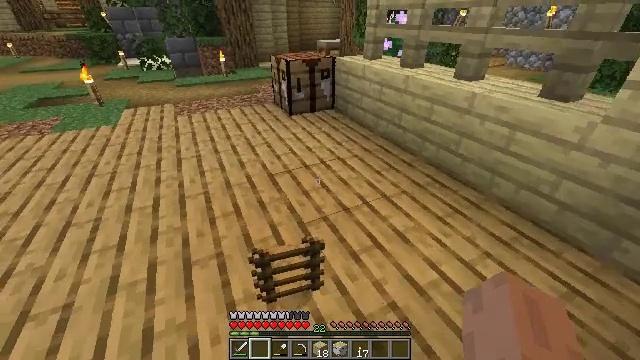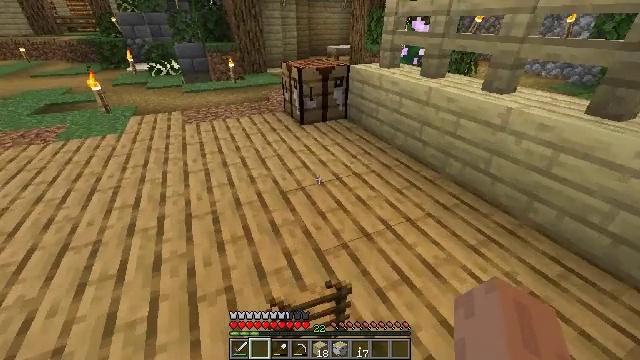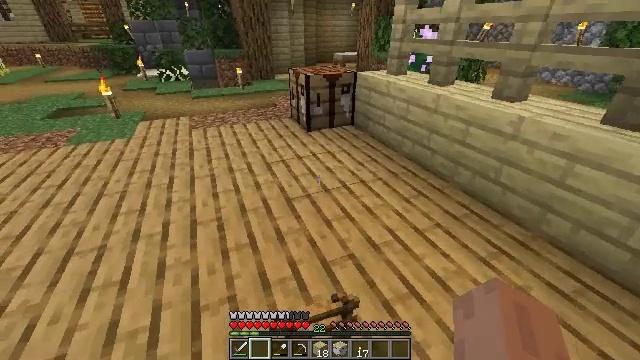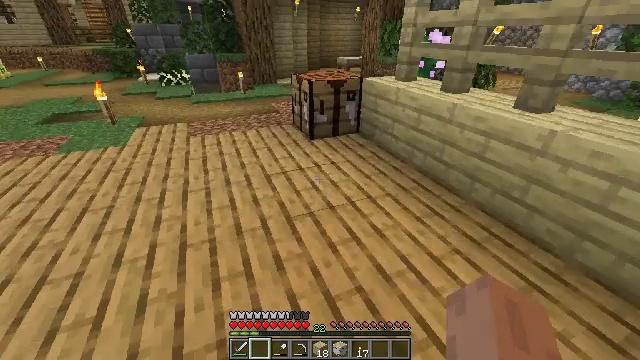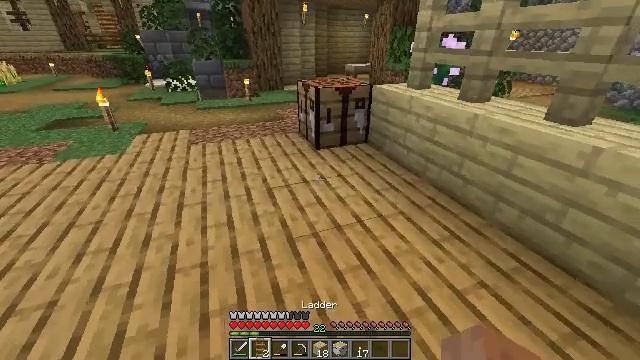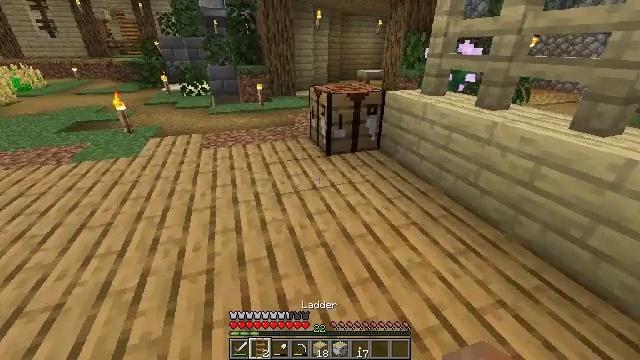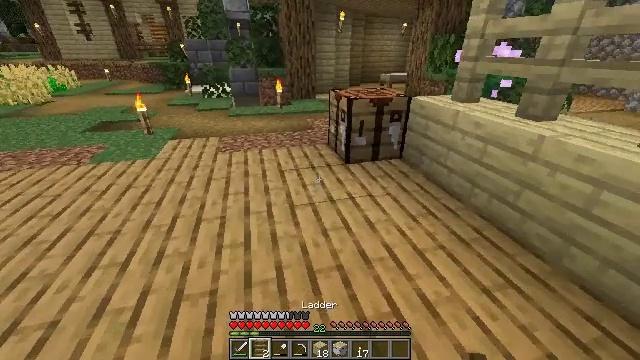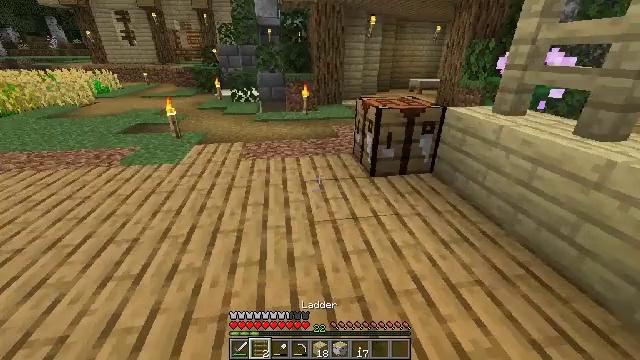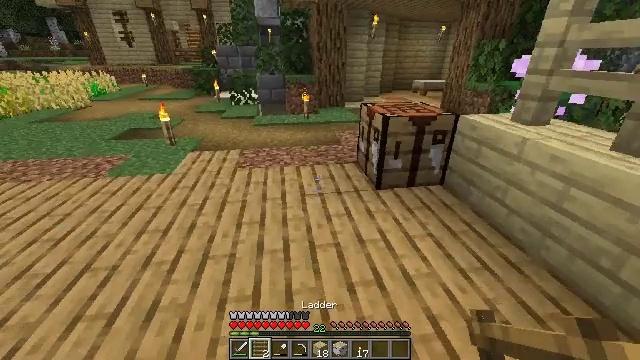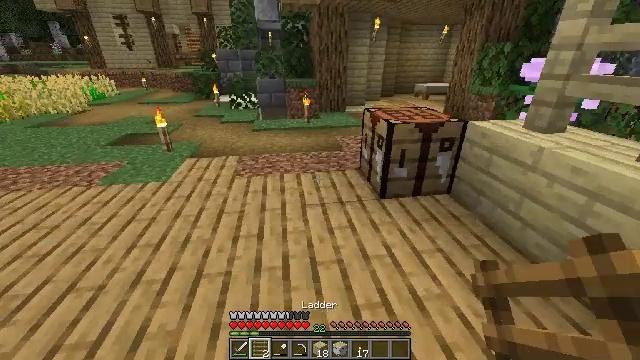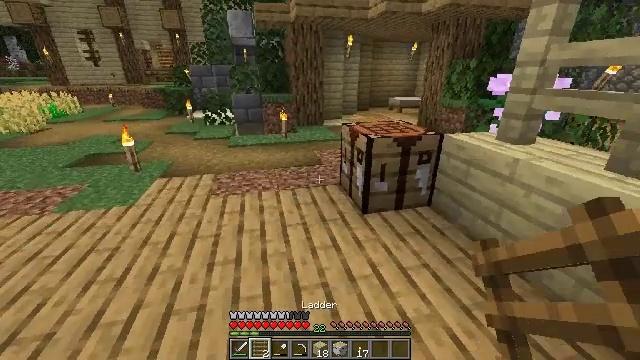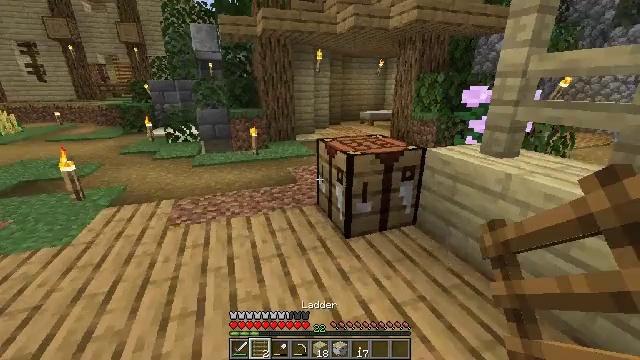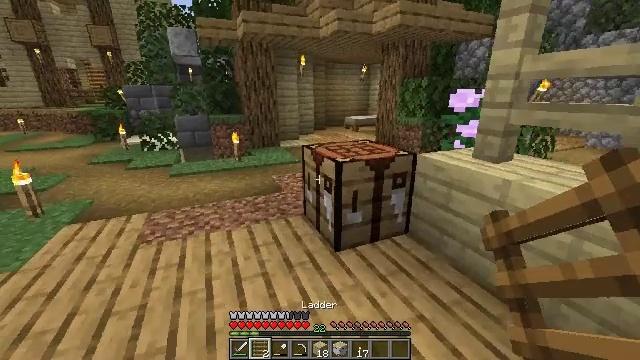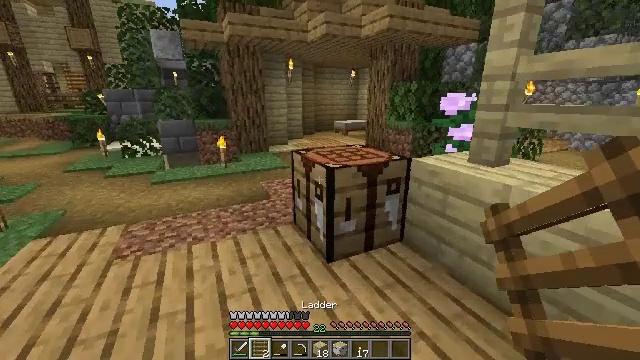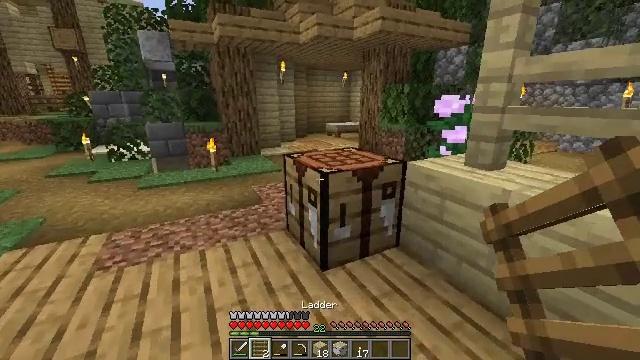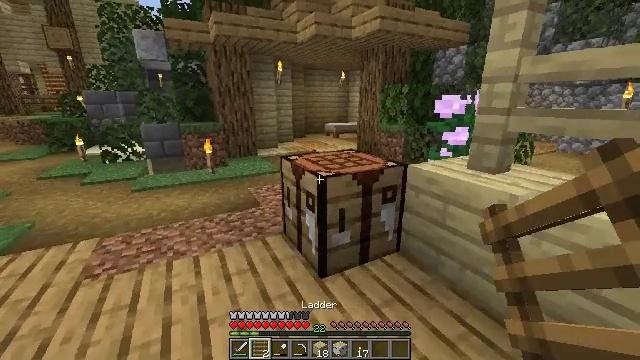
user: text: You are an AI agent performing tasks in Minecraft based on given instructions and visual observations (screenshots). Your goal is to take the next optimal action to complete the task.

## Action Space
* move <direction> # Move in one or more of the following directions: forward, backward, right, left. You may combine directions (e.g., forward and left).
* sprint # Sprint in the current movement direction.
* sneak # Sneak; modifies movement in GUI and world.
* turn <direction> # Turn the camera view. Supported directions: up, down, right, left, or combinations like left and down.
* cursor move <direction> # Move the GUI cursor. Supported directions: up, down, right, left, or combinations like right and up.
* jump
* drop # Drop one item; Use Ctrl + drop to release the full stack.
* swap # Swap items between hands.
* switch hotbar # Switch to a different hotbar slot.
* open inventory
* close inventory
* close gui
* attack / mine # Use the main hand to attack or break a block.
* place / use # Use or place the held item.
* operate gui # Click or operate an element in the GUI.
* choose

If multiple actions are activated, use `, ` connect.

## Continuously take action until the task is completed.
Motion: motion action
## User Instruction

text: Craft a iron axe with sticks and iron ingots.
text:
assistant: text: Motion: move forward, turn left
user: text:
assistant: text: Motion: move forward, turn left and up
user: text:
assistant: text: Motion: move forward
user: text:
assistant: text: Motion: move forward, turn left and up
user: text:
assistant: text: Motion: move forward, turn left and up
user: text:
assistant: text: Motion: move forward, turn left
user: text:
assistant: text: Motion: move forward, turn left
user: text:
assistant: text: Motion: move forward
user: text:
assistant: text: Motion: move forward
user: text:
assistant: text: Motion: move forward, turn right and up
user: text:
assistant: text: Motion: move forward, turn right and up
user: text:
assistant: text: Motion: move forward, turn right and up
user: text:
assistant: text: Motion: move forward, turn right and up
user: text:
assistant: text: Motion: turn right
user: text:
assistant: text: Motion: no_op
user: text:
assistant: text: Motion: use / place
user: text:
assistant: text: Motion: use / place
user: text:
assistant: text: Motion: use / place
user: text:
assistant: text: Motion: no_op
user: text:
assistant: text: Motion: no_op
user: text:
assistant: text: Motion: open gui
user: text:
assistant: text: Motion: no_op
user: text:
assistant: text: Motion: no_op
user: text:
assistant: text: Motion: no_op
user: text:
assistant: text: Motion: no_op
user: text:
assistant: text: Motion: no_op
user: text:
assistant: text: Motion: no_op
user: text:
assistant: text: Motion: no_op
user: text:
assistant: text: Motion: cursor move down
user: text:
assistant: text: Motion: cursor move right